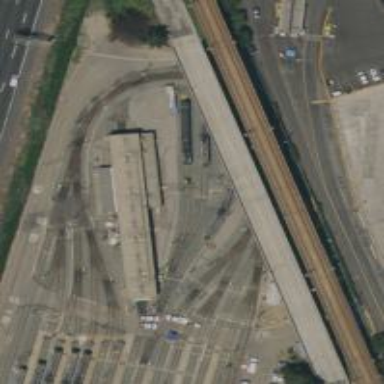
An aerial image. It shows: Light rail yard with electrified contact lines.